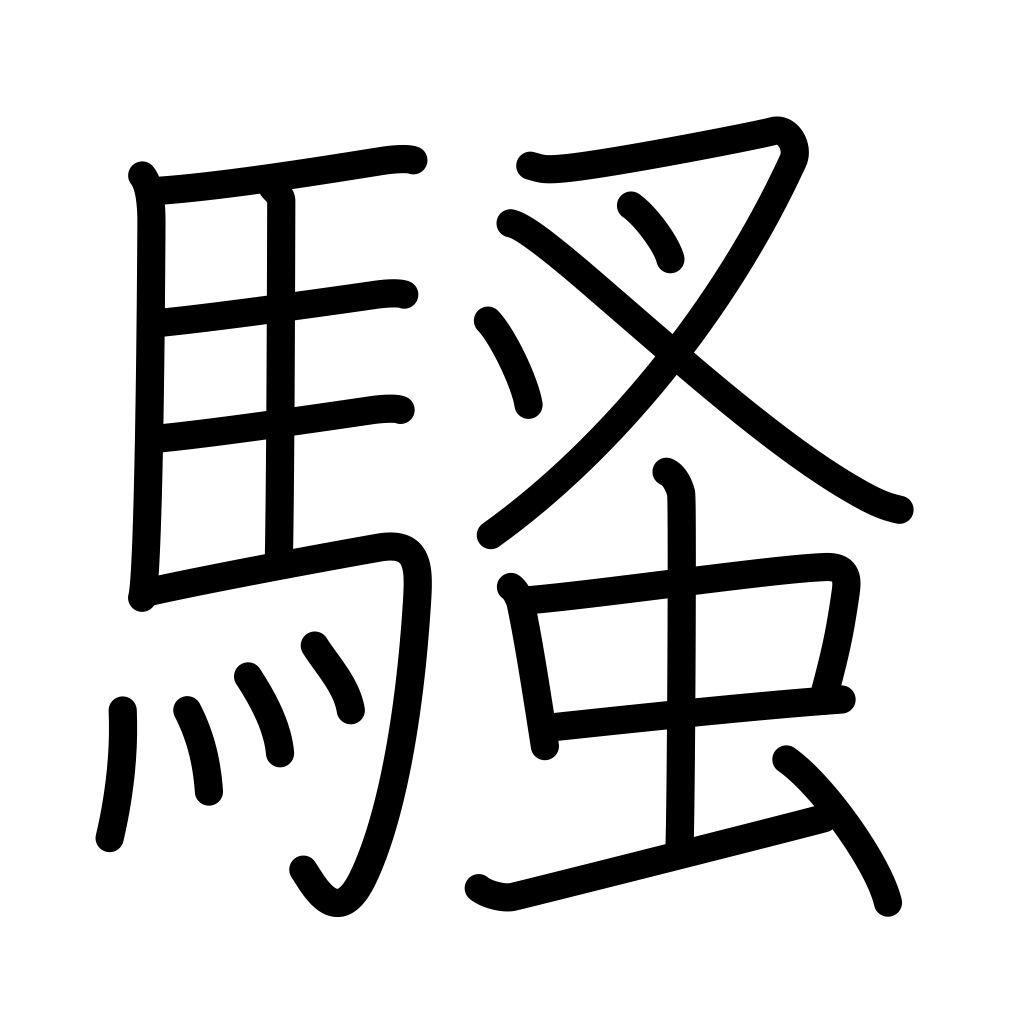
Meaning: harass, bother, annoy, disturb, agitate, sad, grieved